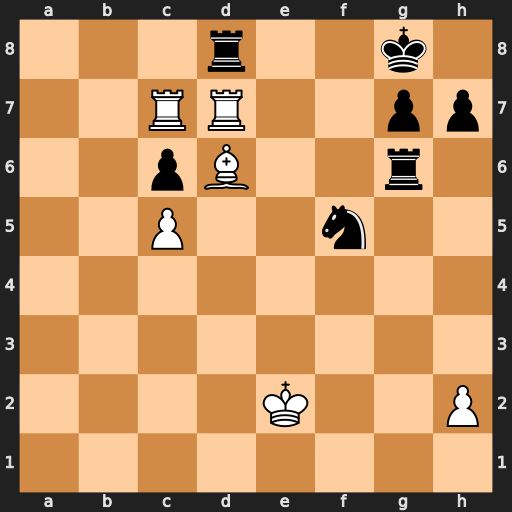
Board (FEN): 3r2k1/2RR2pp/2pB2r1/2P2n2/8/8/4K2P/8
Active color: w
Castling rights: -
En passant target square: -
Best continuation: Rxd8#